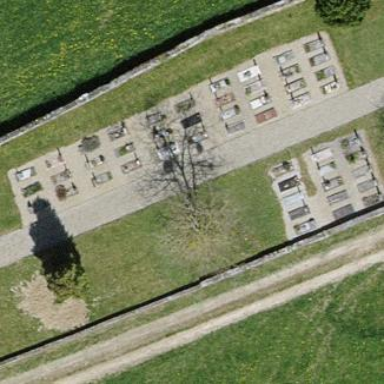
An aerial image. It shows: Graveyard.